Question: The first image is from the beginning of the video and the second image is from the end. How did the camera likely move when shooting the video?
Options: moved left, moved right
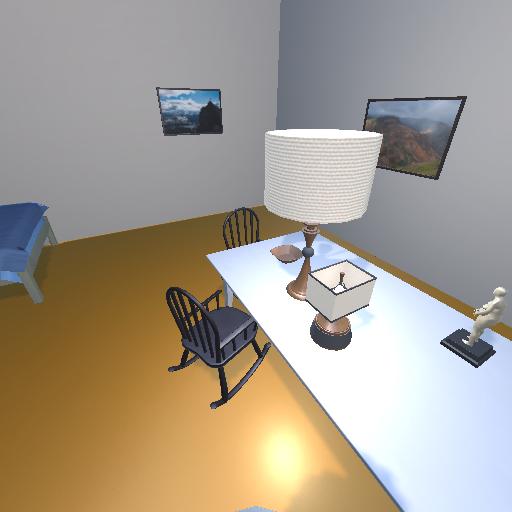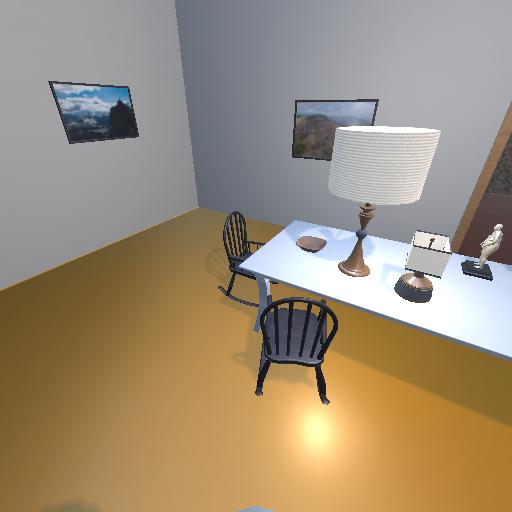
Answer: moved left